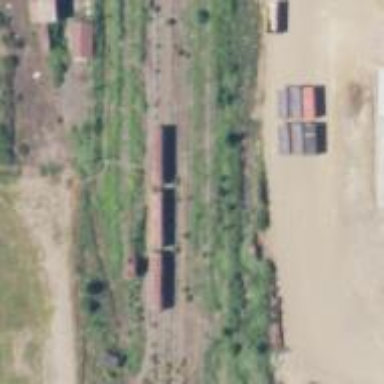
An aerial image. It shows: Railway siding with rails.